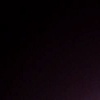
Label: space